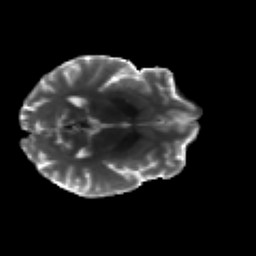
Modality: T2w
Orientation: axial
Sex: male
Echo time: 0.114 s